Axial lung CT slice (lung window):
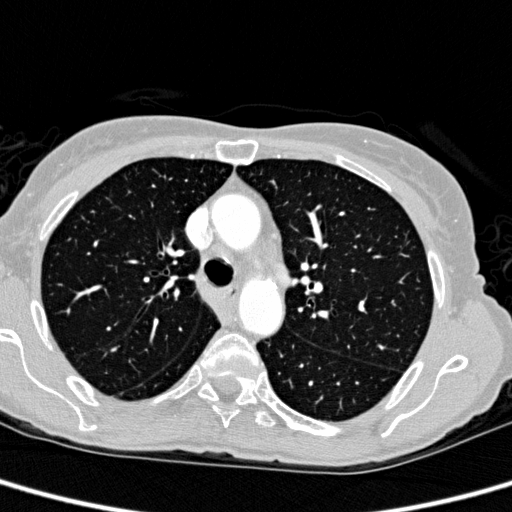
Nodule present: no